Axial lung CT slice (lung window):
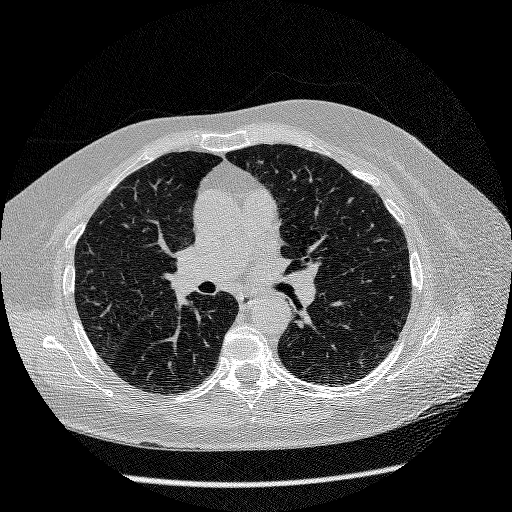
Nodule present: no